Aerial crown-view tile of a tropical tree (Barro Colorado Island, Panama), acquired 20250715:
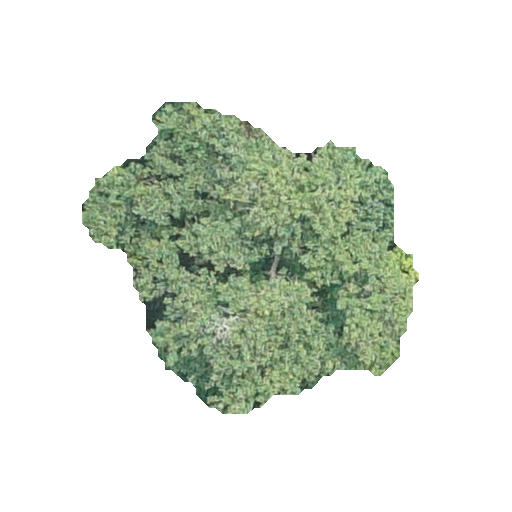
Species: Hieronyma alchorneoides
GBIF accepted scientific name: Hieronyma alchorneoides
Crown area: 101.315 m²